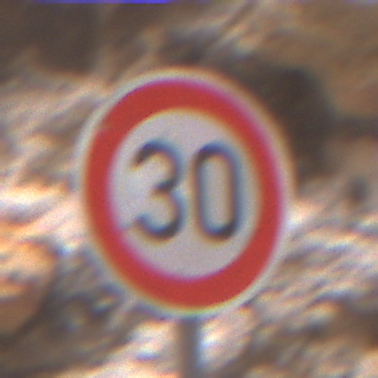
Verkehrszeichen: Geschwindigkeit30
Umgebung: Outdoor, Urban
Tageszeit: Midday
Wetter: PartlyCloudy
Licht: Natural
Jahreszeit: NotSpecified
Kontrast: MediumContrast